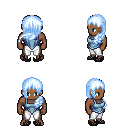
a pixel art fantasy rpg character, male body template, human, dark skin, blue vest, white pants, white cyan left-swept hairstyle, ghillies, four views (front, back, left, right), 2x2 character sprite sheet, small pixel art, hard edges, no anti-aliasing